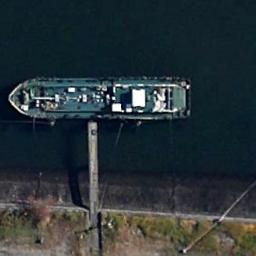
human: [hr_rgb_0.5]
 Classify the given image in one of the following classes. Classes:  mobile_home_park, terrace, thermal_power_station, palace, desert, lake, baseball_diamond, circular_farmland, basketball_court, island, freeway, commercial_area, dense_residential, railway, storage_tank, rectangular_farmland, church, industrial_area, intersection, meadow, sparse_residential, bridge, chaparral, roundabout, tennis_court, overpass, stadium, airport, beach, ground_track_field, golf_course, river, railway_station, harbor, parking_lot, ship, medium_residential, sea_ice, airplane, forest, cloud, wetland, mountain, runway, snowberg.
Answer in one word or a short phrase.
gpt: ship